Question: I am using the customised spinner.
Every item of spiner will be TextView with Height and width set to wrap_Content property. I have also set the background colour of both the spiner and the textview to same colour code in hexadecimal.
My problem is- colour is visible only upto the area in which text is written and the remaining area is visible as white .
Can anyone tell me what property needs to be set so that no white portion will be visible.

Below is layout for each spinner item -
'''
<TextView xmlns:android="http://schemas.android.com/apk/res/android"
android:layout_width="wrap_content"
android:layout_height="wrap_content"
android:background="#00ffff"
android:textsize="14sp"
>
'''
Spinner item is described in main layout as
'''
<Spinner android:id="@+id/spiner"
android:background="#00ffff"
android:spinnerMode="dropdown"
android:layout_width="wrap_content"
android:layout_height="wrap_content"
/>
'''
Can anyone suggest what needs to be done to set the background colour properly. I have attached the image showing the problem area as well
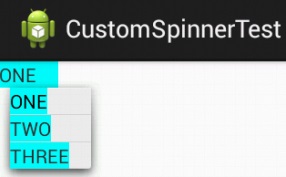
Answer: Change this :
'''
android:layout_width="wrap_content"
'''
to this :
'''
android:layout_width="match_parent"
'''
In your 'TextView'